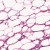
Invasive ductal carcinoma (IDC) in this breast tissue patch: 0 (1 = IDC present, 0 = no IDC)